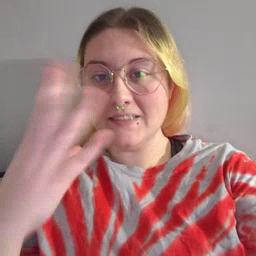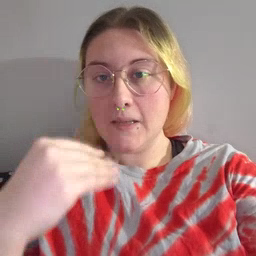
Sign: sleepy